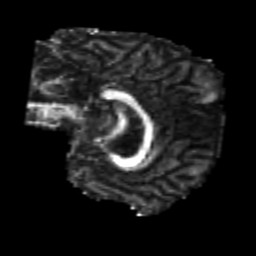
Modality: FA
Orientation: sagittal
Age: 22
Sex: male
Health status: healthy
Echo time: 0.074 s